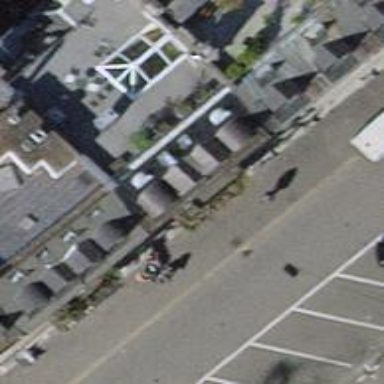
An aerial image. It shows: Cafe.